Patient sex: M
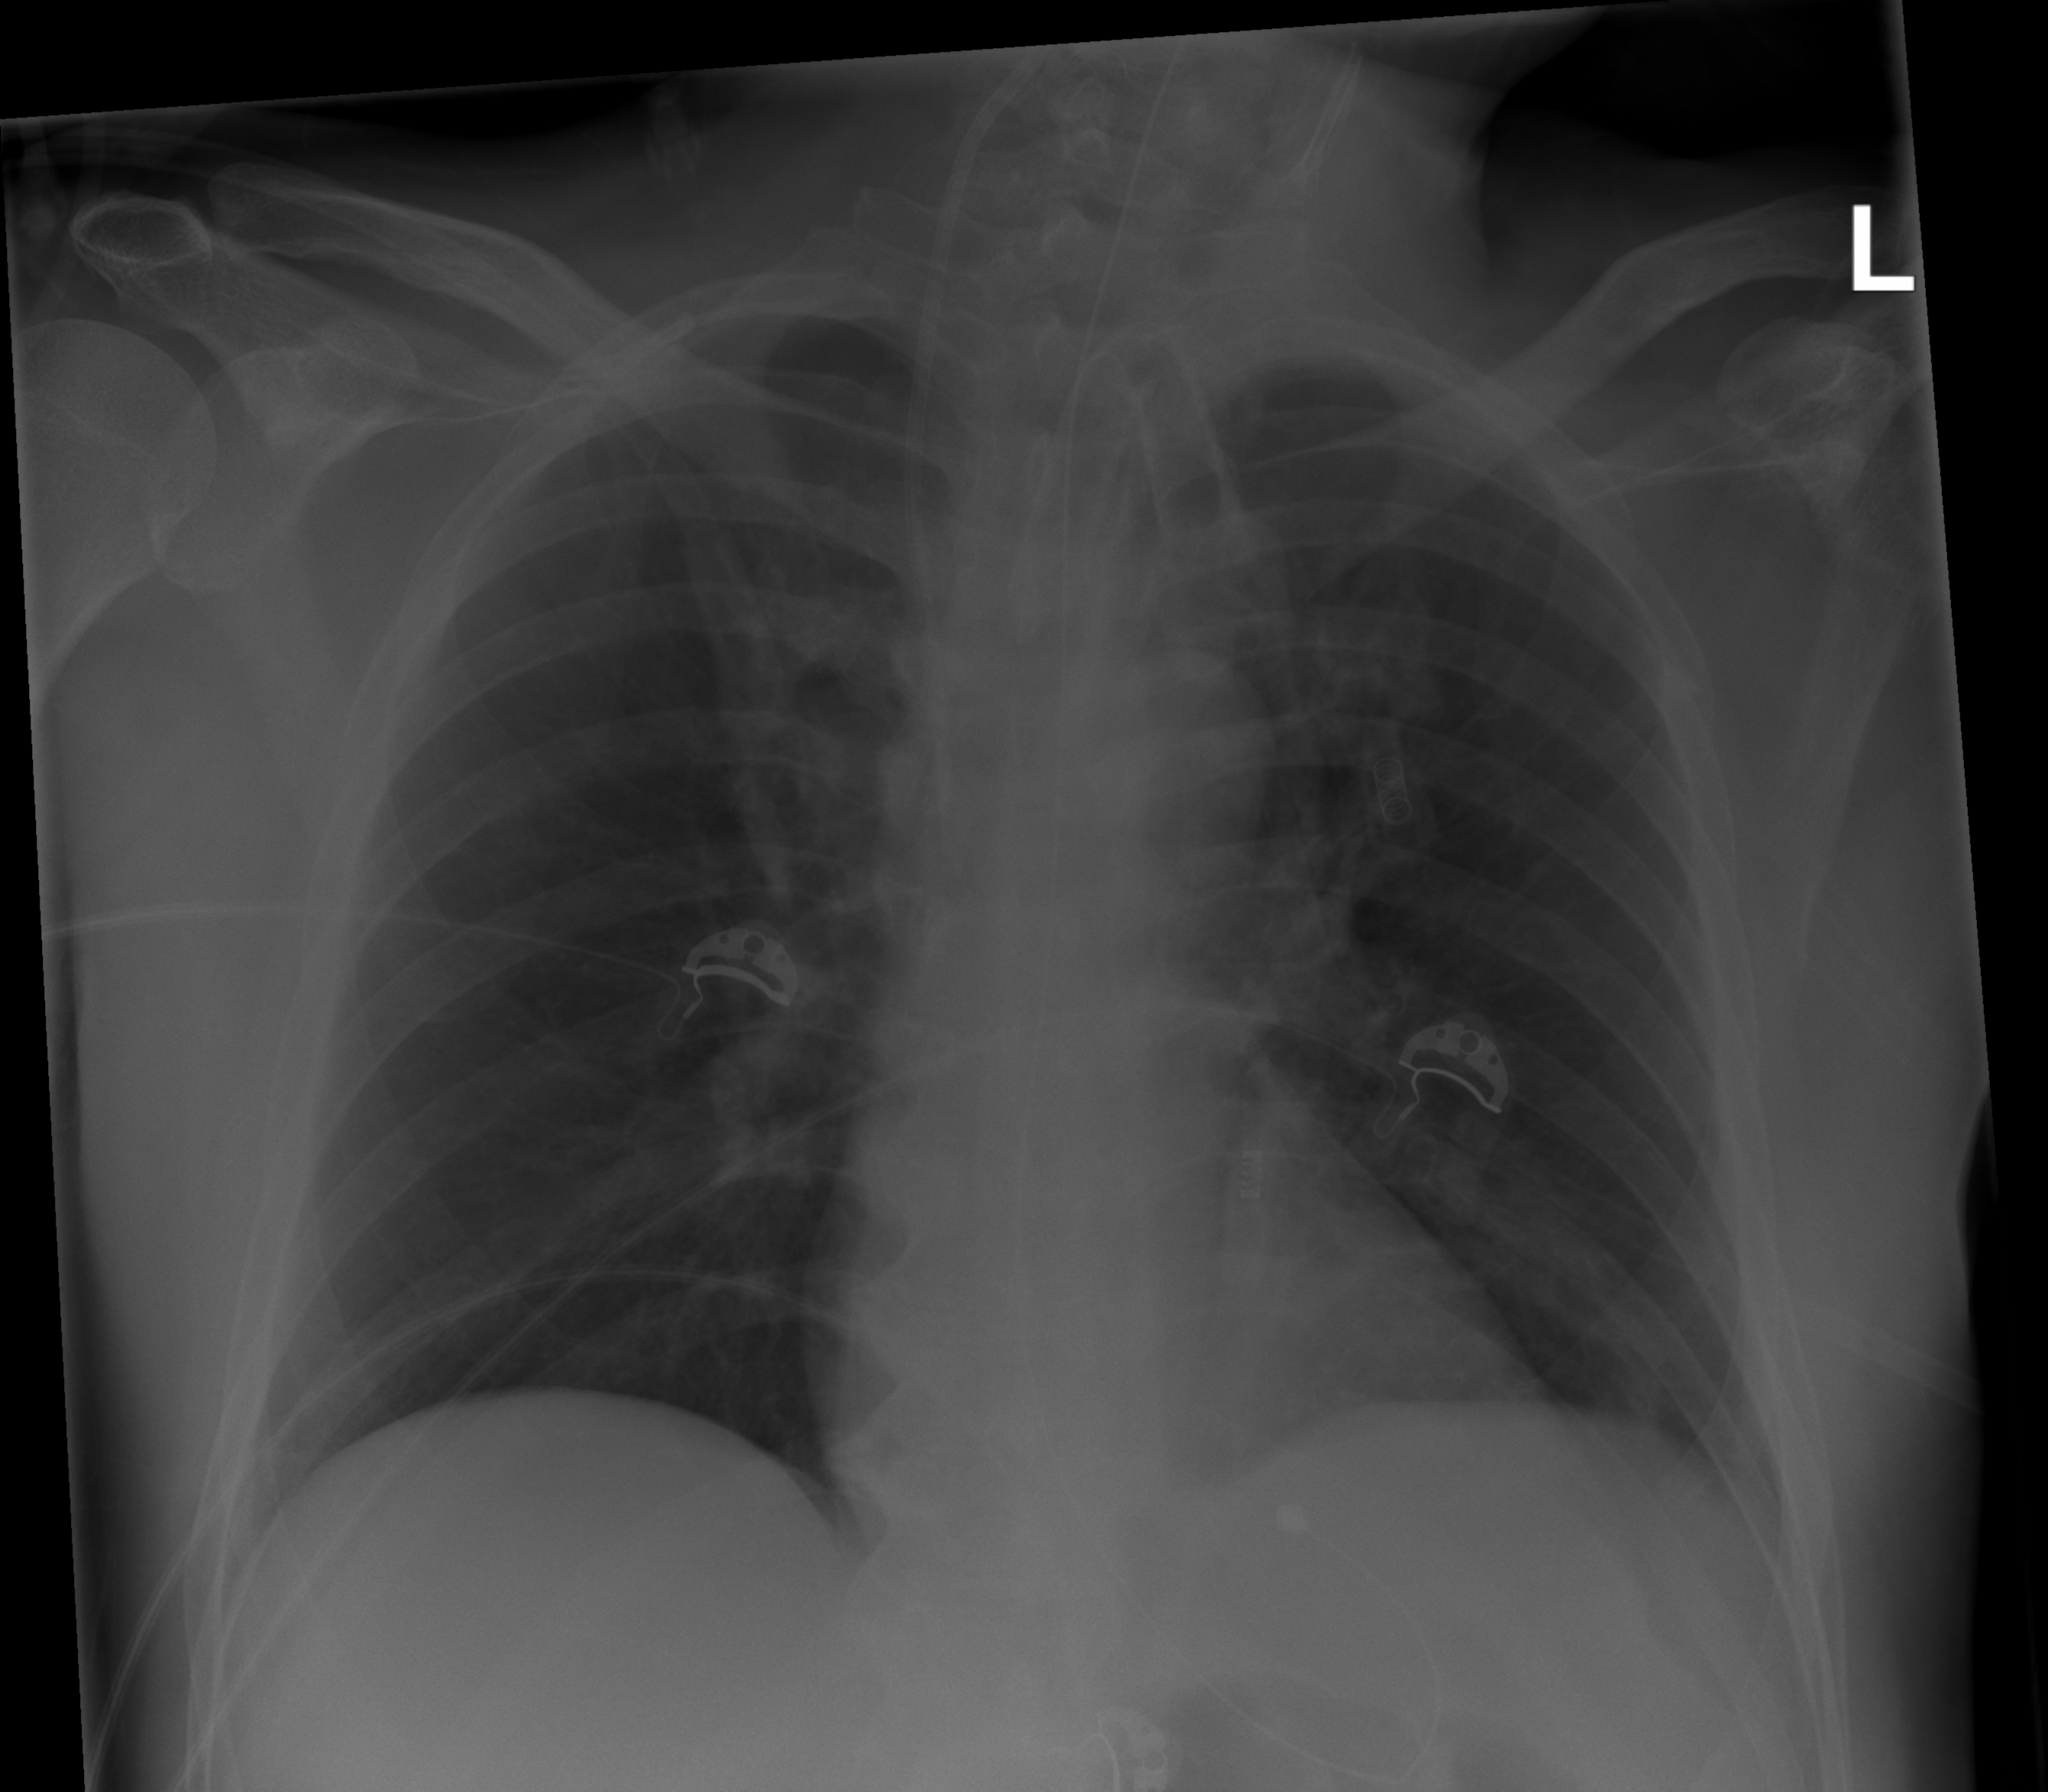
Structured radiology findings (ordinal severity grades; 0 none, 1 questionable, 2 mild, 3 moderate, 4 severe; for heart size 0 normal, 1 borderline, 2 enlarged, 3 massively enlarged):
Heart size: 0
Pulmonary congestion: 0
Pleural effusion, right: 0
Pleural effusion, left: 2
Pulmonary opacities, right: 0
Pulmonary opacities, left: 0
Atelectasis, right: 0
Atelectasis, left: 2